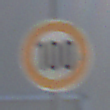
Verkehrszeichen: Geschwindigkeit100
Umgebung: Outdoor, Urban
Tageszeit: MorningAfternoon
Wetter: Clear
Licht: Natural
Jahreszeit: NotSpecified
Kontrast: HighContrast